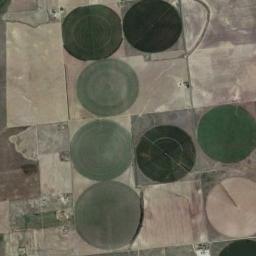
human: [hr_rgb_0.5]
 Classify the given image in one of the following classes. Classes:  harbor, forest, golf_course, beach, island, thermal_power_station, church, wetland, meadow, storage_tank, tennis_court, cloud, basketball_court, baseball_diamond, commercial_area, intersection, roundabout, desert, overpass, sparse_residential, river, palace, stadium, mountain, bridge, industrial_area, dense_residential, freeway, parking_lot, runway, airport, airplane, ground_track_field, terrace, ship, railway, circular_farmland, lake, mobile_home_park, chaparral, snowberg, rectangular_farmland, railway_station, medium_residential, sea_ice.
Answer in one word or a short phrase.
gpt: circular_farmland